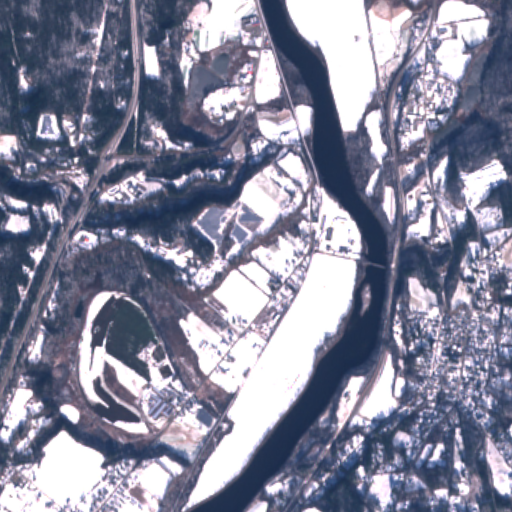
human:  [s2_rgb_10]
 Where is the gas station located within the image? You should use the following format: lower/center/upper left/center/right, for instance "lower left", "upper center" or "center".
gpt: The gas station is located in the upper center of the image.
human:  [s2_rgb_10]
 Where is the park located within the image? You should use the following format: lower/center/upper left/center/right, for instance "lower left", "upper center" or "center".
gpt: The park is located in the lower left of the image.
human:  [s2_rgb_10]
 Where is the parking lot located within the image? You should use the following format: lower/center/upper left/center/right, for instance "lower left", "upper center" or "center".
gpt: The parking lot is located in the lower left of the image.
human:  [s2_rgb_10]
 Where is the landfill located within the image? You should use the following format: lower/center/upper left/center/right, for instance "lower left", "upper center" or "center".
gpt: There is no landfill in the image.